Field crop: maize
Growth stage: 2
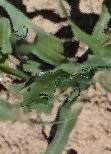
Species: maize